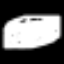
Label: pants